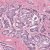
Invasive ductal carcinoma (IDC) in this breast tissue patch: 1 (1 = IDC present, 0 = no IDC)